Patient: sex F, age 62
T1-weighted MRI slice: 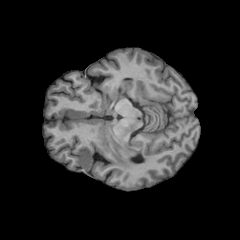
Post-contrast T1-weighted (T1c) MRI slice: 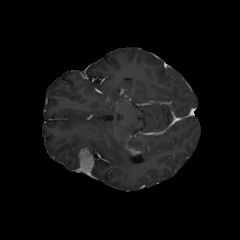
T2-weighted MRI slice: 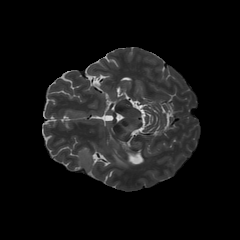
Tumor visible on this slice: yes
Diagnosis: Glioblastoma, IDH-wildtype
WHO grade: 4